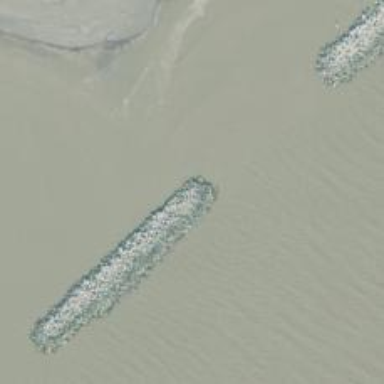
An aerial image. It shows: Breakwater structure.